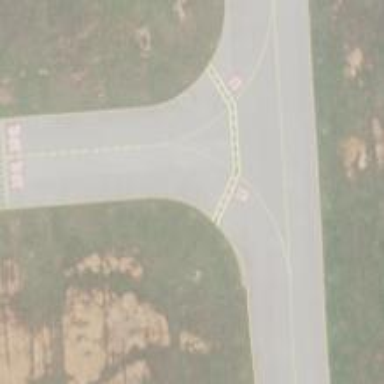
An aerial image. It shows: View of taxiway at the airport.